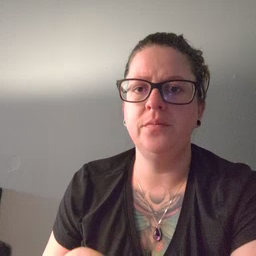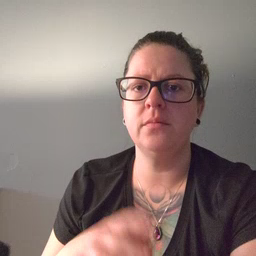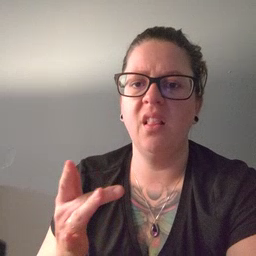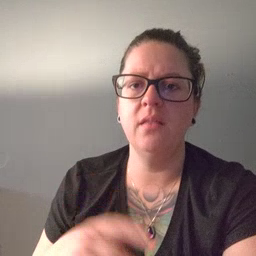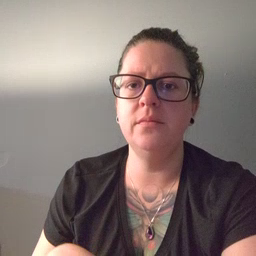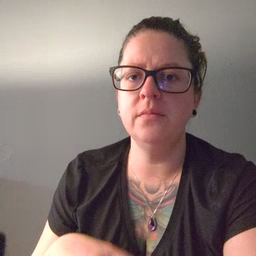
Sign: yucky